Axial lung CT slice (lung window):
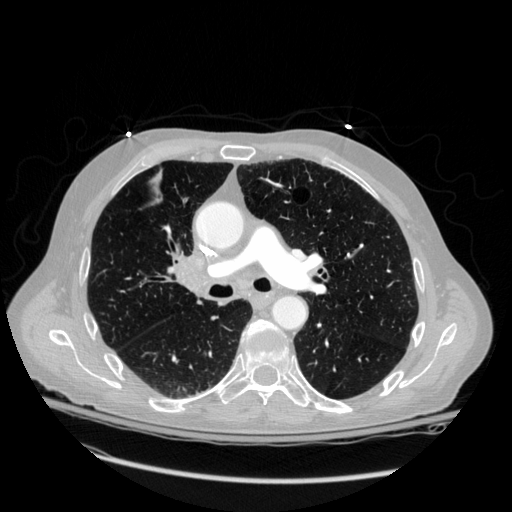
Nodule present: no